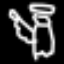
Label: angel